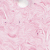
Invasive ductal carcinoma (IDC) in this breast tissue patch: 0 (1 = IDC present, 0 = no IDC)